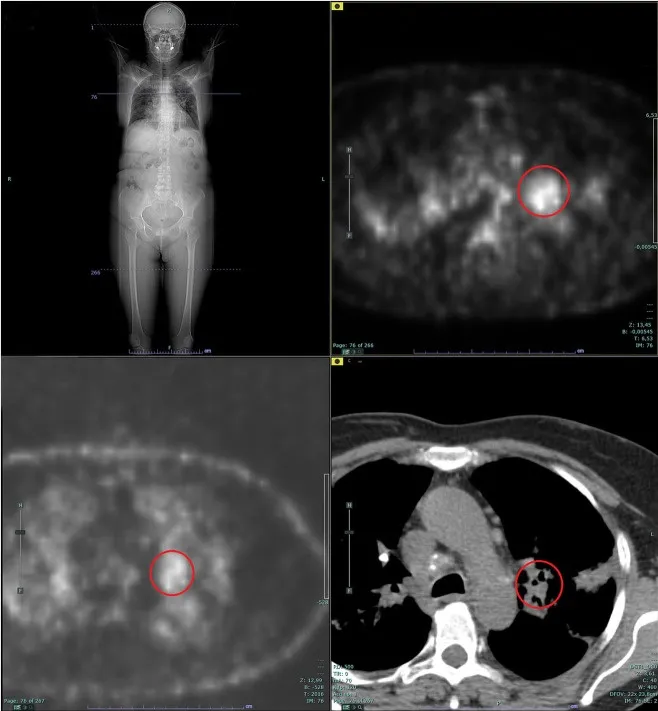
Whole-body positron emission tomography (PET): supra- and subdiaphragmatic pathologic lymphadenopathies in the absence of putative primary mass detection. The red circle shows the pathologic standardized uptake value (SUV) at left hilar lymph node (L10 station).
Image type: radiology (pet)